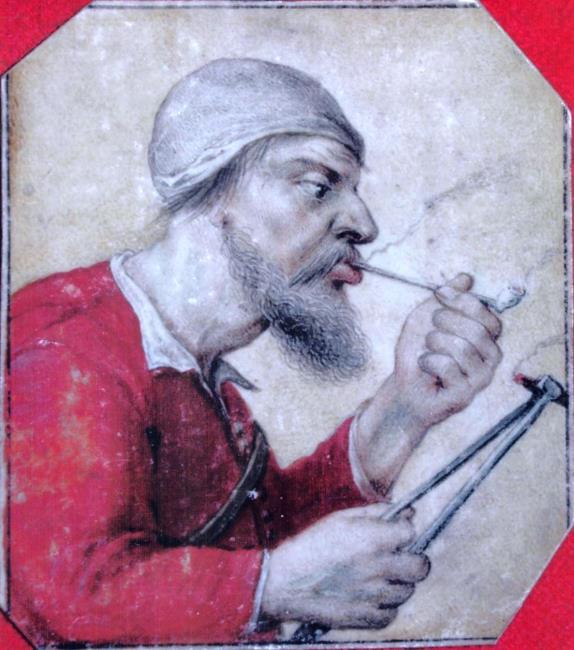
Title: A peasant lighting a pipe (Allegory of Smell?)
Artist: Anthonie Crussens
Earliest date: 1645
Latest date: 1665
Genre: drawing
Iconography: Smell
Keywords: one human figure, man, beard, mutche, smoking (activity), pipe